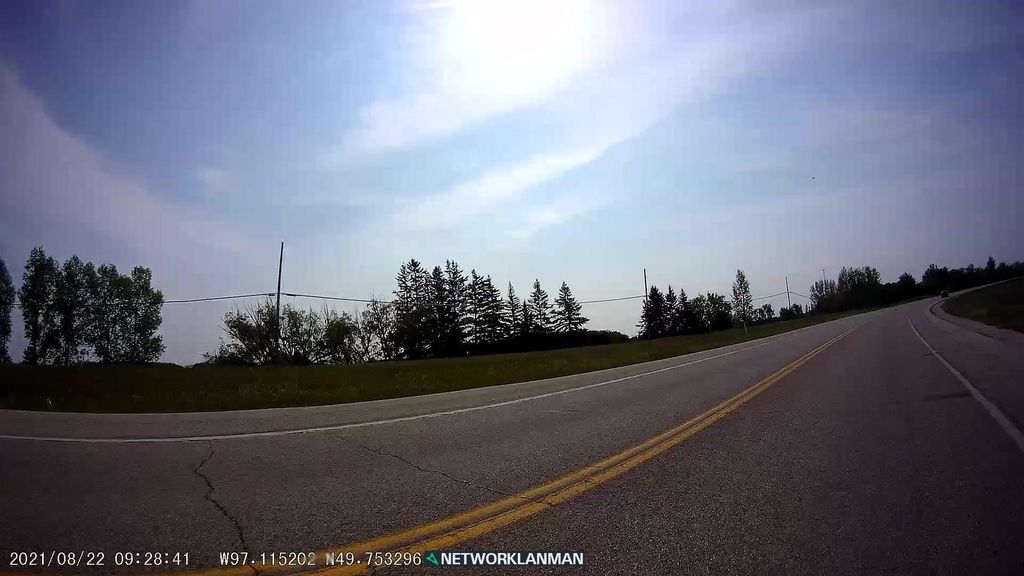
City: winnipeg